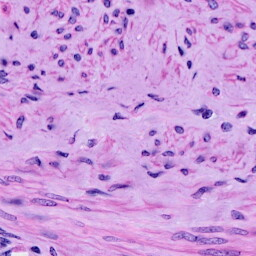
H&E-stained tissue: Cervix